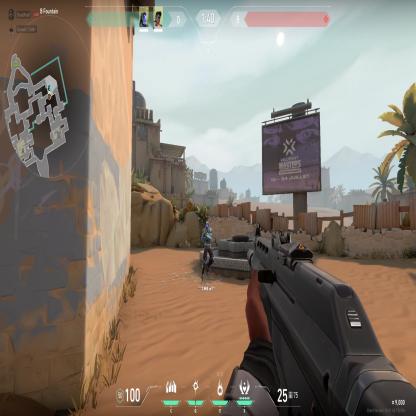
Label: teammate